Question: I have the following problem:
I have a TableLayout along with several TableRows, which are dynamically created.
On the right side of every row I create a button, which should call another activity.
Now I want to pass some information with 'intent.putExtra()'. In this case I want so pass the row number, which is also the first information in the row.
Here is a picture of the current state:

This is how I create the buttons during run-time (in a loop):
'''
Button b1 = new Button (this, null, android.R.attr.buttonStyleSmall);
b1.setId(1000+grButtonId);
b1.setText("Request GR");
b1.setLayoutParams(params);
b1.setOnClickListener(new OnClickListener() {
@Override
public void onClick(View view) {
// Some code, taken out for clarity
// See next code snippet
}
});
grButtonId++;
tr.addView(b1);
'''
My idea so far is to use the id of the button (of course), and get the line number by the value of 'grButtonId'.
Now comes my problem, let's have a detailed look at my 'onClick'method:
'''
@Override
public void onClick(View view) {
// finished is true, as soon as GRRequest has recieved the data
if(!finished & !dataRequested){
new GRRequest().execute(getIntent().getLongExtra("poNr", 0),(long)view.getId());
b1.setText("Show GR");
Log.d("DataList", detailList.toString());
dataRequested=true;
}
else{
if (dataRequested){
b1.setText("Show GR");
}
Intent intent = new Intent(DataTableCreater.this, GRTableCreater.class);
intent.putExtra("lineNr",view.getId());
intent.putExtra("dataList", detailList);
startActivity(intent);
}
}
'''
When I request my data, the button I clicked on gets set to "Show GR" , as intended. The other buttons stay on "Request GR", this is also fine. But now I want these Buttons to Change to "Show GR" when tapped first and on second tap start the activity.
By now, the buttons change to "Show GR" and directly start the activity.
What would be a solution, to make this work?
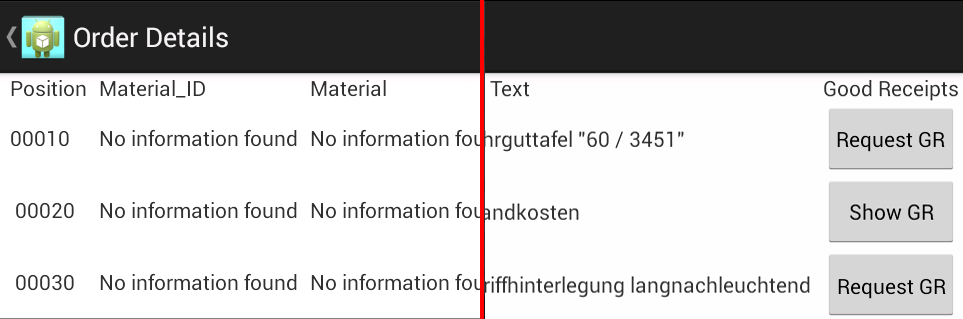
Answer: Create a boolean Array 'clickedOnce[] = new boolean[grButtonId+1]' one field for every Button.
Then have this
'''
public void onClick(View view) {
if(!finished){
new GRRequest().execute(getIntent().getLongExtra("poNr", 0),(long)view.getId());
b1.setText("Show GR");
Log.d("DataList", detailList.toString());
clickedOnce[Integer.parseInt(String.valueOf(view.getId()).substring(1,4))]=true; //sets the clickedOnce for this button to true, substring(1,4) is needed to cancle the leading 1 from the id
}
else{
//Checks, if the button was clicked once
if (!clickedOnce[Integer.parseInt(String.valueOf(view.getId()).substring(1,4))]){
b1.setText("Show GR");
clickedOnce[Integer.parseInt(String.valueOf(view.getId()).substring(1,4))]=true;
}
else{
Intent intent = new Intent(DataTableCreater.this, GRTableCreater.class);
intent.putExtra("lineNr",view.getId());
intent.putExtra("dataList", detailList);
startActivity(intent);
}
}
}
'''